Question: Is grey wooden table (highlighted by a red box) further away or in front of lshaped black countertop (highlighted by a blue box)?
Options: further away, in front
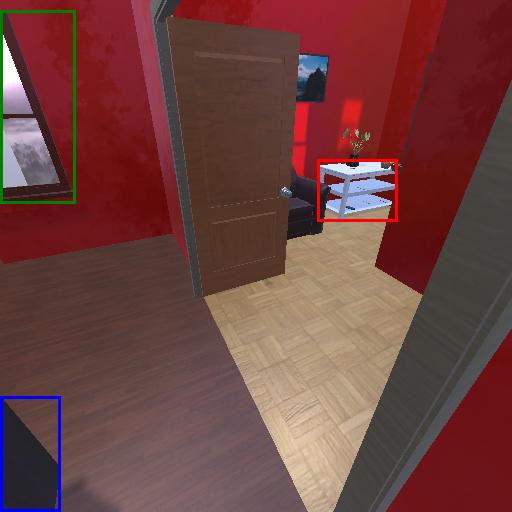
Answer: further away